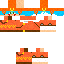
A female human skin with medium skin, wearing brown long hair dressed in a blue hoodie and black pants, featuring a closed mouth.